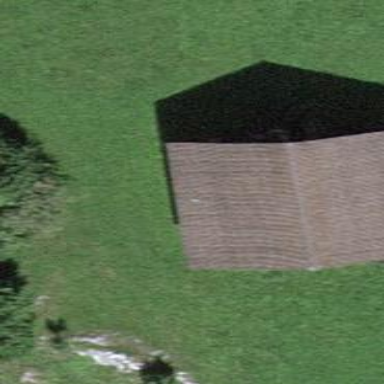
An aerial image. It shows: Barn.